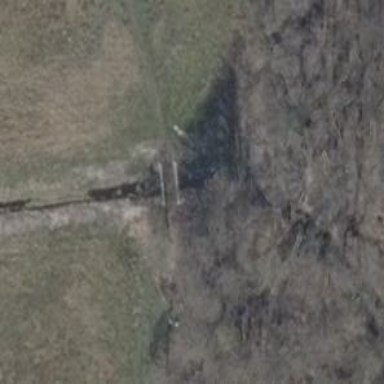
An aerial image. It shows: Path on bridge.